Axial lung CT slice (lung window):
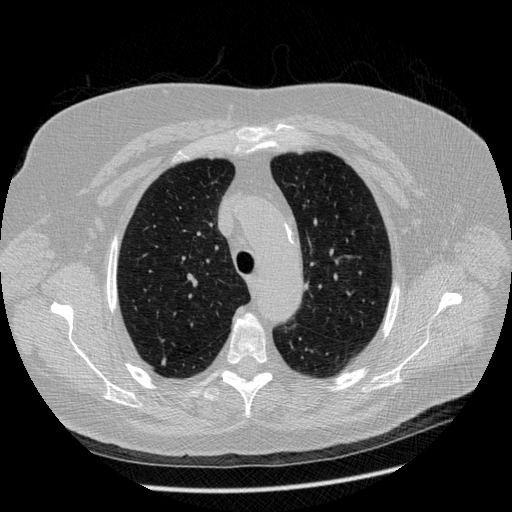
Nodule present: yes
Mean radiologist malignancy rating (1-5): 4